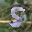
Label: 5